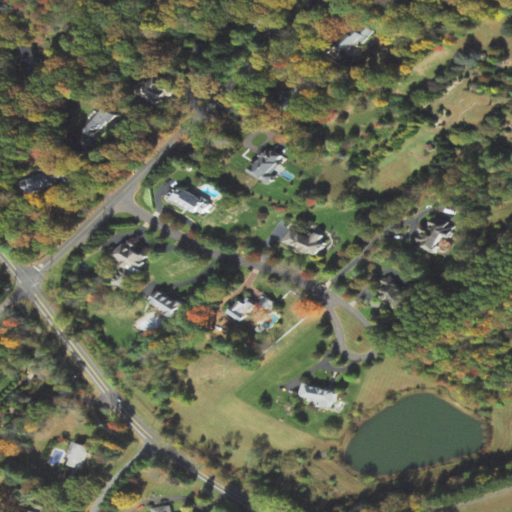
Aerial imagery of mountain in Pennsylvania named Pebble Hill containing open development, deciduous forest, low intensity development, pasture, mixed forest, and medium intensity development